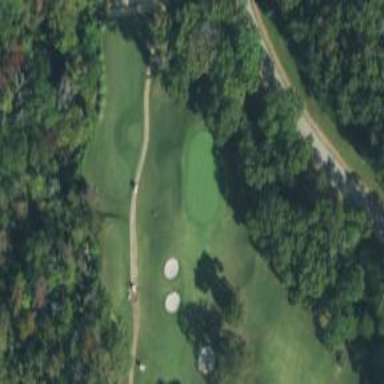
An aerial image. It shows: View of golf hole.